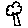
Label: tree